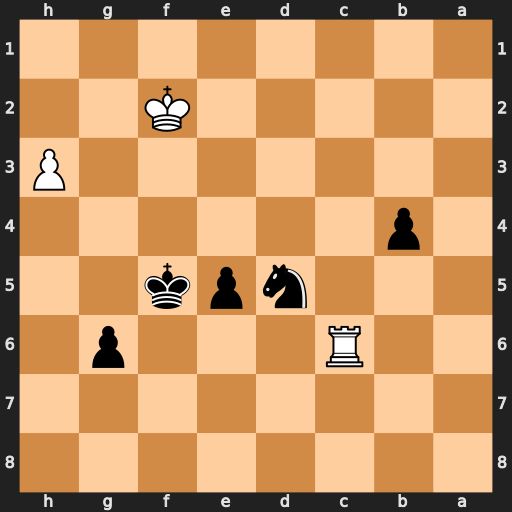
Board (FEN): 8/8/2R3p1/3npk2/1p6/7P/5K2/8
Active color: b
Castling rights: -
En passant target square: -
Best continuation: b3 Rc1 b2